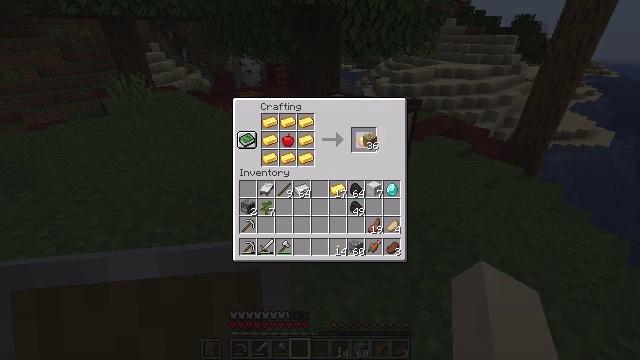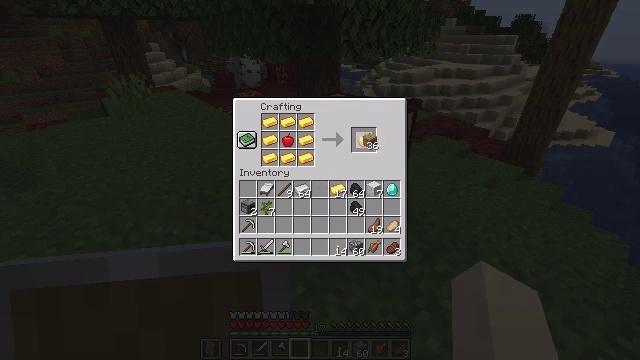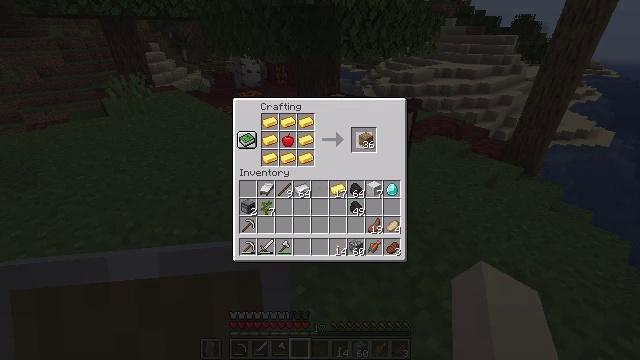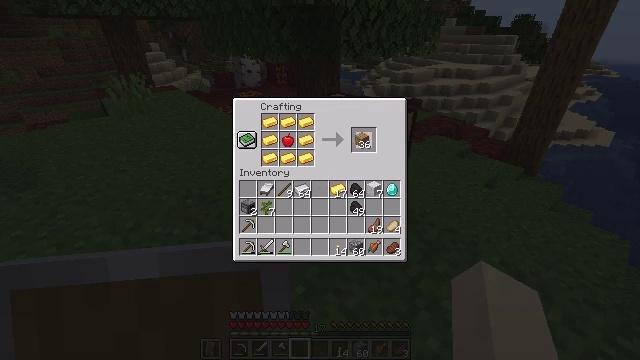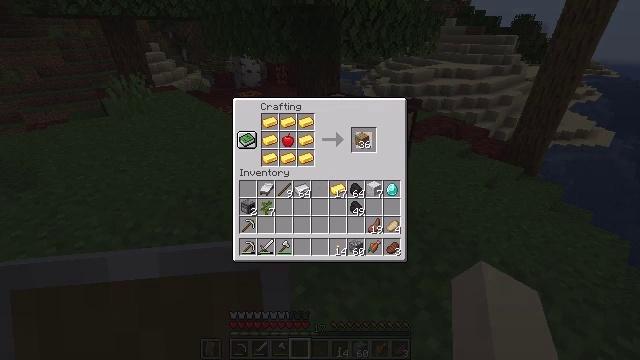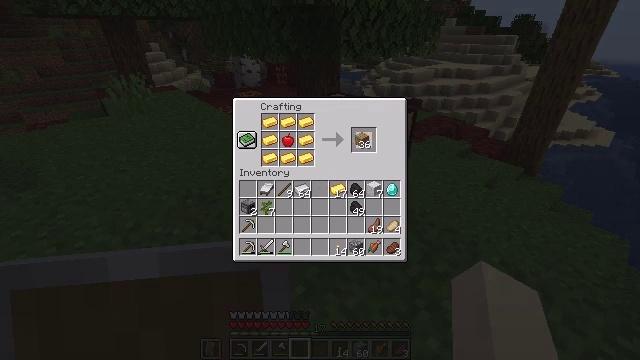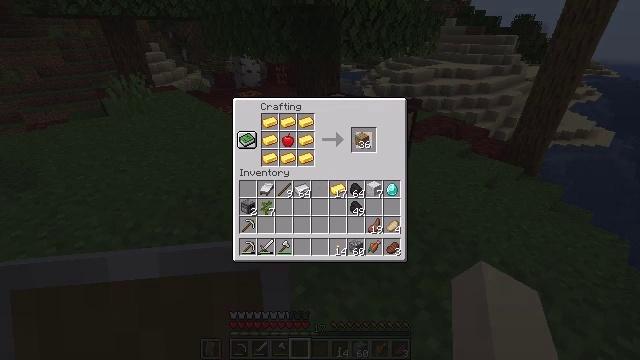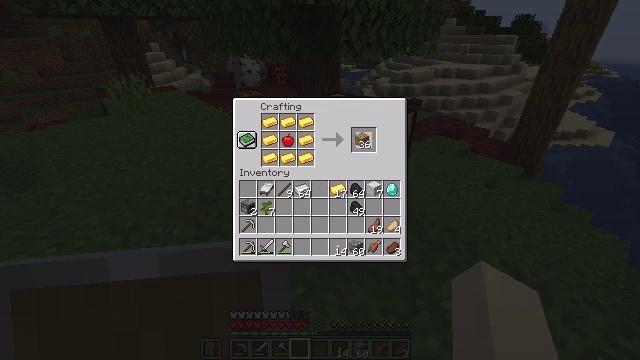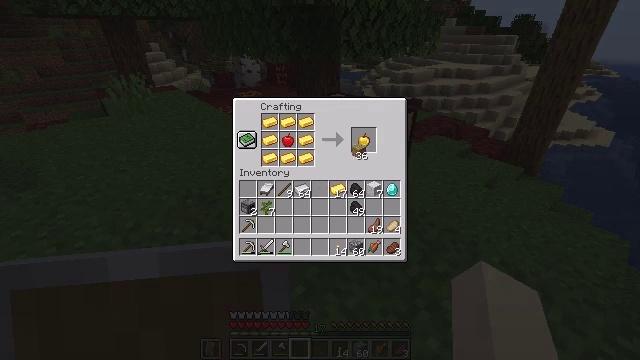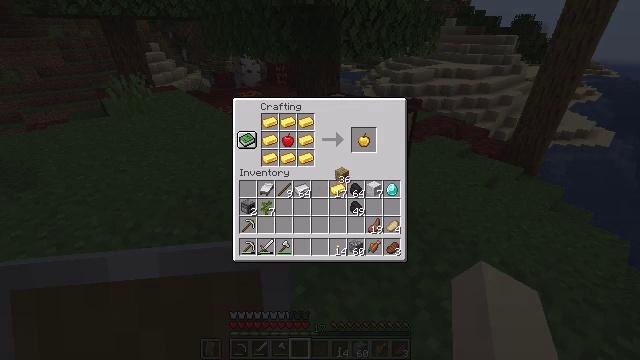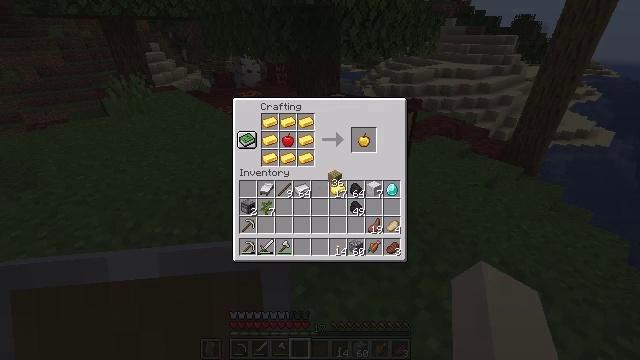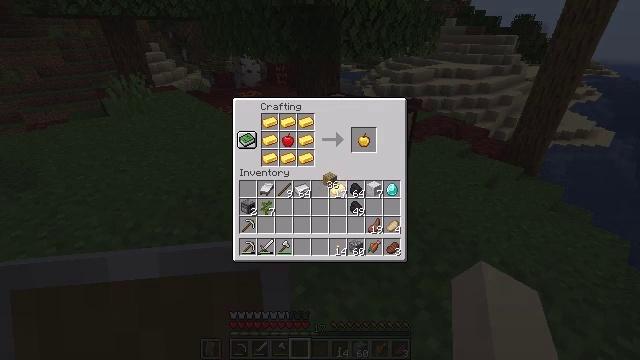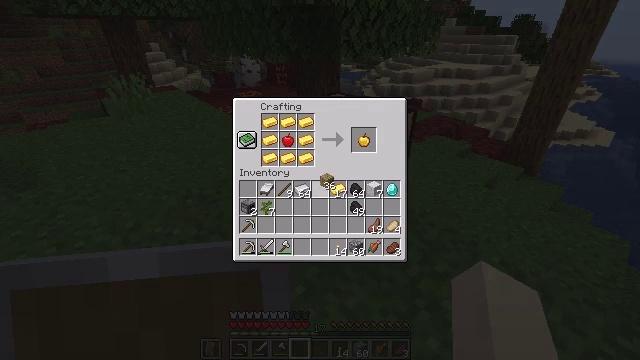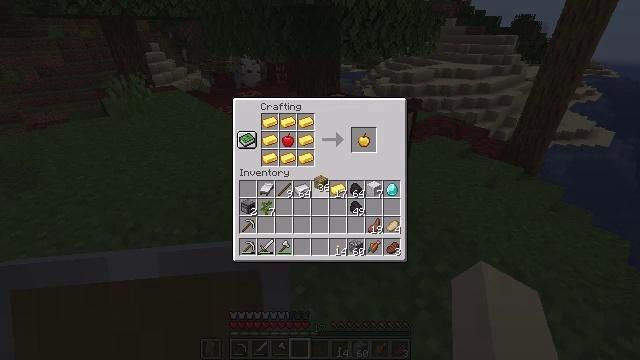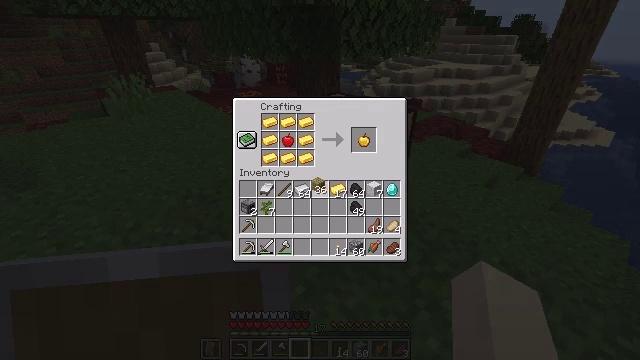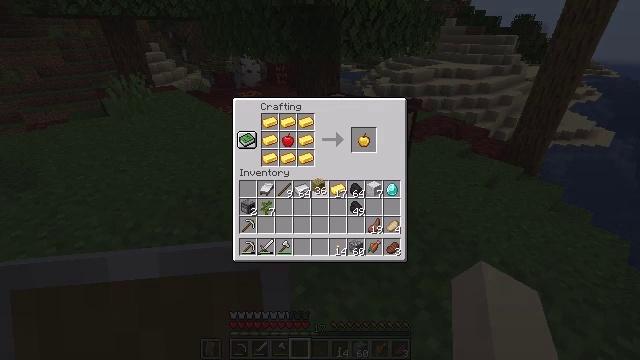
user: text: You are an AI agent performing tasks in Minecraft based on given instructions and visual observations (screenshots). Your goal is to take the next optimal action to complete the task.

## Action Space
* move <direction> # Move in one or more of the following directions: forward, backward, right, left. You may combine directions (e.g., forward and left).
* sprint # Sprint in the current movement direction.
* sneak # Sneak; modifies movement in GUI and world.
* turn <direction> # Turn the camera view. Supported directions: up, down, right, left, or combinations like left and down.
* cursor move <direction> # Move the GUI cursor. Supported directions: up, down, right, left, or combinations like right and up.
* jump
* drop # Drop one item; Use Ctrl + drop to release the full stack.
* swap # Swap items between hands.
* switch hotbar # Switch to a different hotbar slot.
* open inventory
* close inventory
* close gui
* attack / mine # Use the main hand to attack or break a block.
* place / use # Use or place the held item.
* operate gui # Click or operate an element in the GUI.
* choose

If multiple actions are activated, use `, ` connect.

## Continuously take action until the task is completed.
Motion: motion action
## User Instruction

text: Craft a golden apple.
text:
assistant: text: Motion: no_op
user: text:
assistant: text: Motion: no_op
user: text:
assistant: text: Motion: no_op
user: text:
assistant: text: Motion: no_op
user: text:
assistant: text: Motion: no_op
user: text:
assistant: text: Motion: no_op
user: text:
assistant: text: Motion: no_op
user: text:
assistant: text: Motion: cursor move down
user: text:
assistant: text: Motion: cursor move left and down
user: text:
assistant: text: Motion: no_op
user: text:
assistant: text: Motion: no_op
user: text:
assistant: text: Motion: no_op
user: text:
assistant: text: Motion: no_op
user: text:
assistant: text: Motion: no_op
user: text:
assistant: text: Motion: no_op
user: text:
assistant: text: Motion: no_op
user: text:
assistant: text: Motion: cursor move right
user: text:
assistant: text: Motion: no_op
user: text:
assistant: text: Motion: no_op
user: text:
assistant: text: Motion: no_op
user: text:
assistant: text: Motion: operate gui
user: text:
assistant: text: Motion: operate gui
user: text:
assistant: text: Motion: no_op
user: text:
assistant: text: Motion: no_op
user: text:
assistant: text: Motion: cursor move left
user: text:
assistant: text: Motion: no_op
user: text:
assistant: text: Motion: no_op
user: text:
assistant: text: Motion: no_op
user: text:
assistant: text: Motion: no_op
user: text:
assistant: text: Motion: operate gui